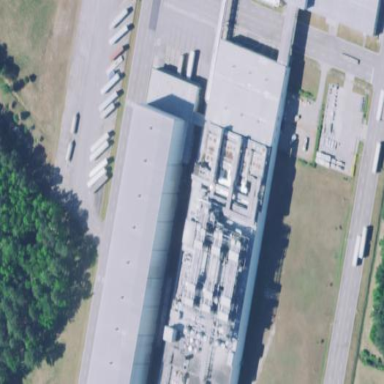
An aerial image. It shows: Industrial building.